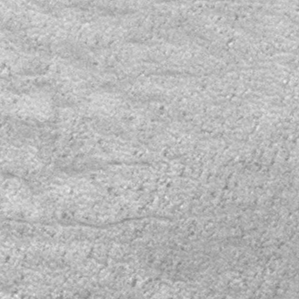
Label: frost